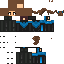
A male human skin with dark skin, wearing brown bald dressed in a blue hoodie and black pants, featuring a closed mouth.